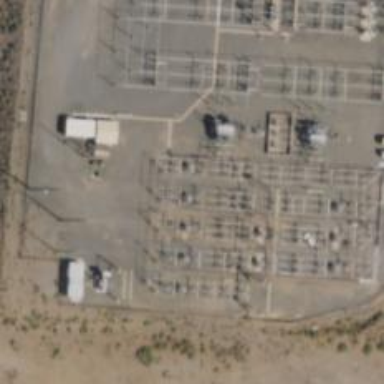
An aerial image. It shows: Switch for power supply.